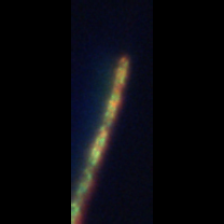
Taxon: Leptocylindrus
Group: Diatoms